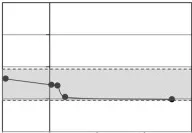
Concussion case 1: transient symptoms. X axis is days before and after concussion, with day 0 being the day of concussion. : [MBP]OMG+/[CD81]OMG+ ratio.
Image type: chart (chart)